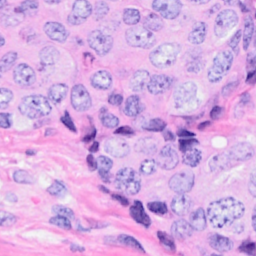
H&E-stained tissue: Breast